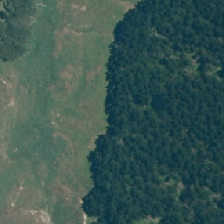
Land cover: high_producing_grassland